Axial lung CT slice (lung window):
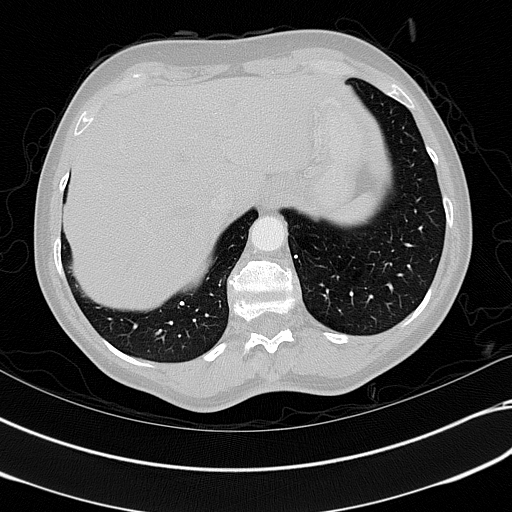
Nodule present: yes
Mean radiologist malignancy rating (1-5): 1